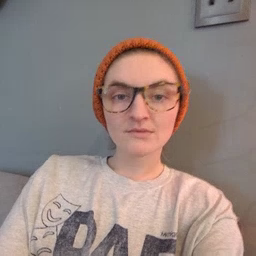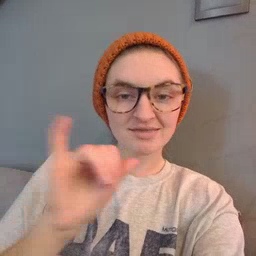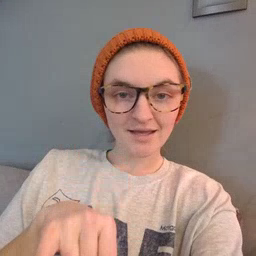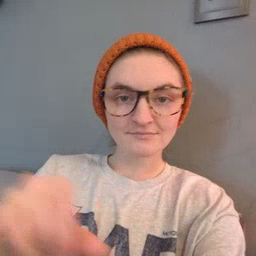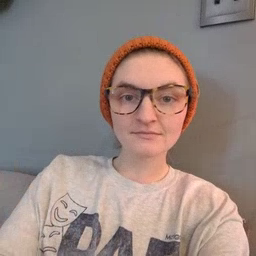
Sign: that